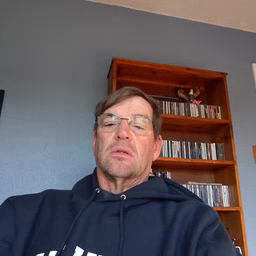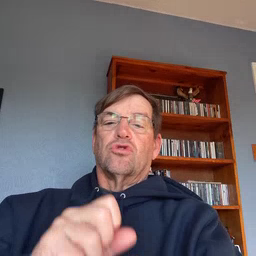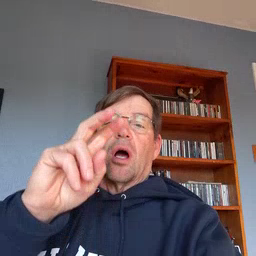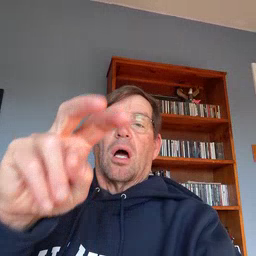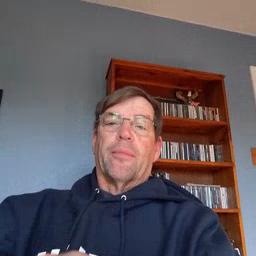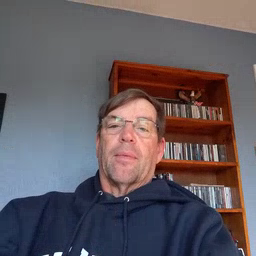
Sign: jump